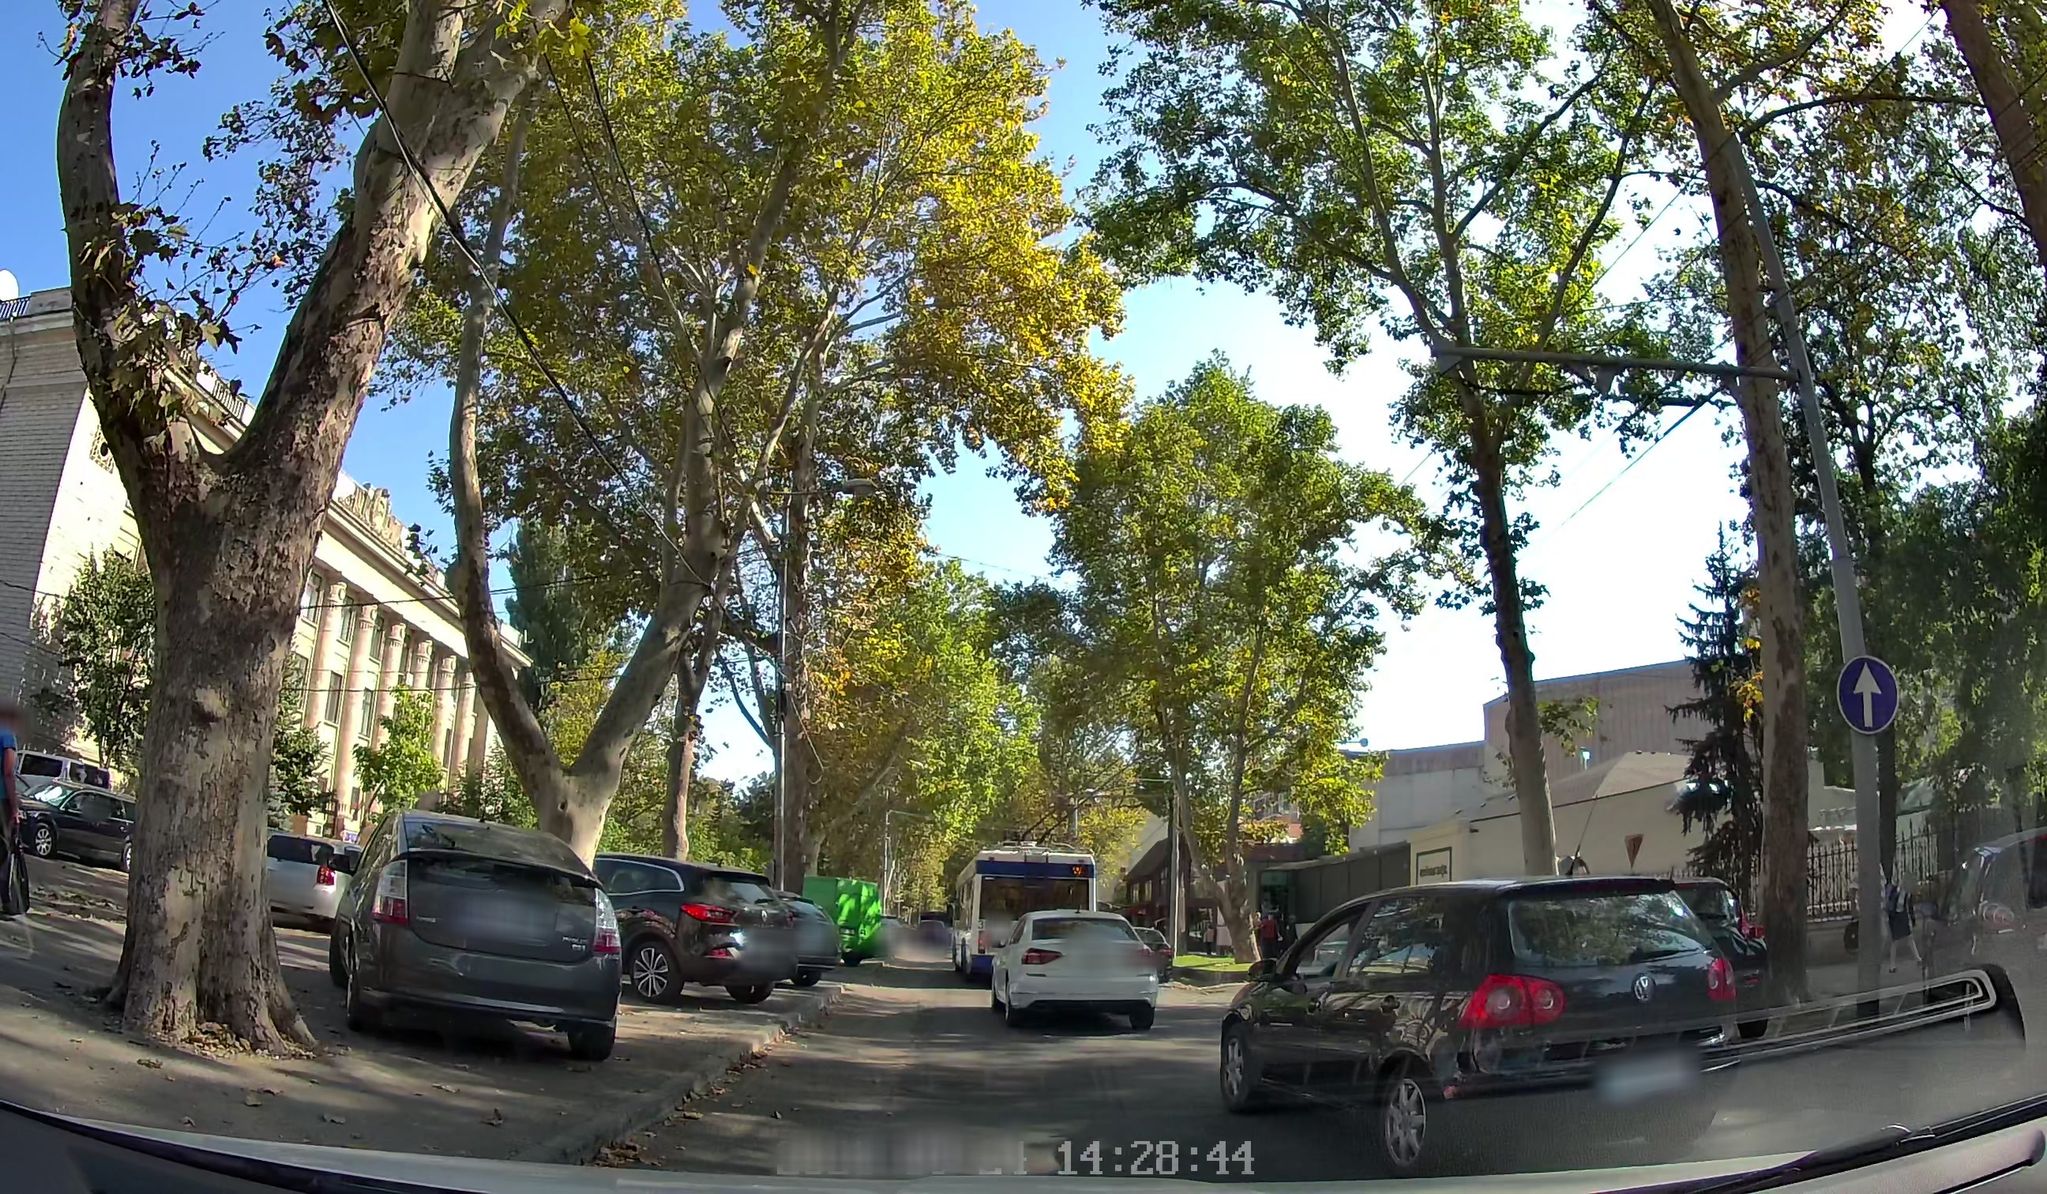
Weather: clear
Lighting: day
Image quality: good
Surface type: driving surface
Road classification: footway
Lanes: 2
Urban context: urban centre
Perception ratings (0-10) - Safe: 6.37, Lively: 9.77, Beautiful: 8.08, Boring: 2.61, Depressing: 3.79, Wealthy: 7.65